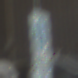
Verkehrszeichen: BeginnFussgaengerzone
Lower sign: EinspurigeFahrzeugeFrei1
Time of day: Midday
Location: Indoor (Urban)
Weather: NotSpecified
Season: NotSpecified
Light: Natural